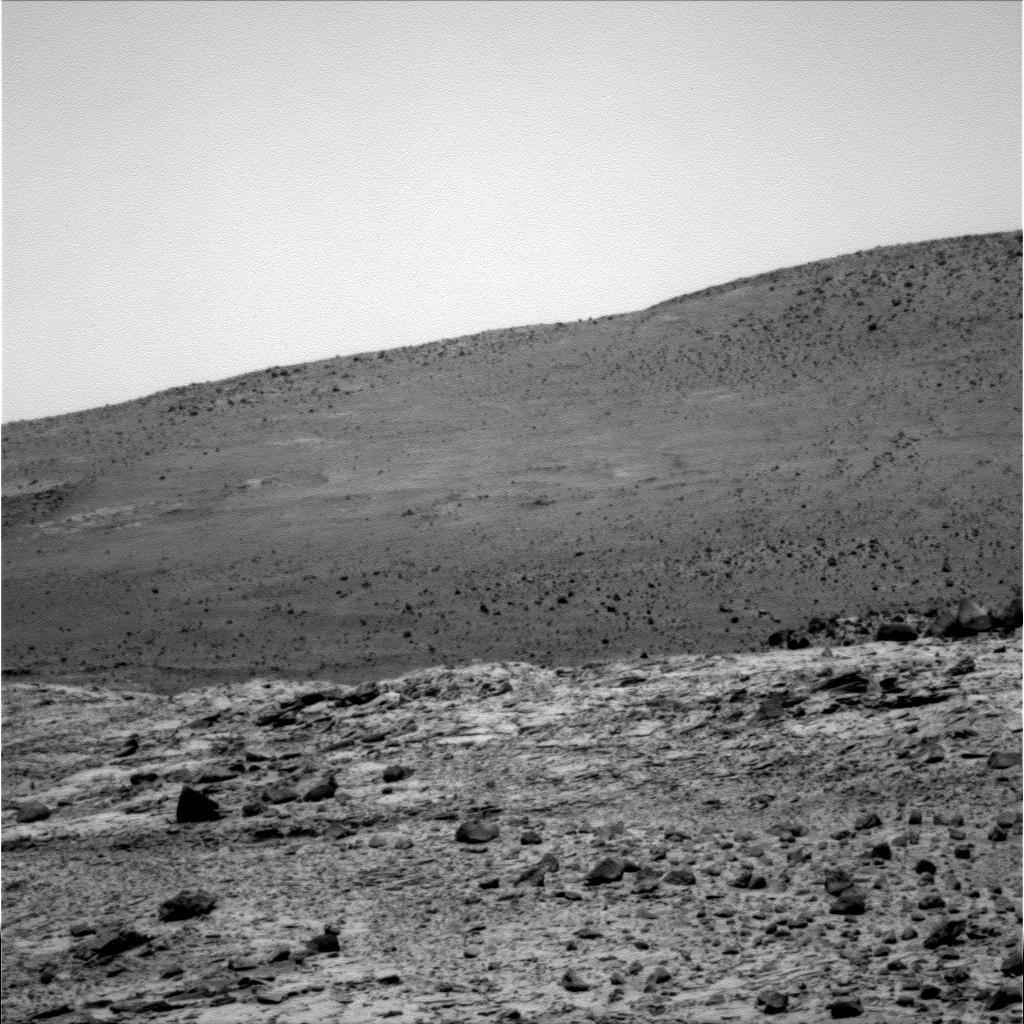
Terrain classes present: Bedrock, Gravel / Sand / Soil, Rock, Sky / Distant Mountains